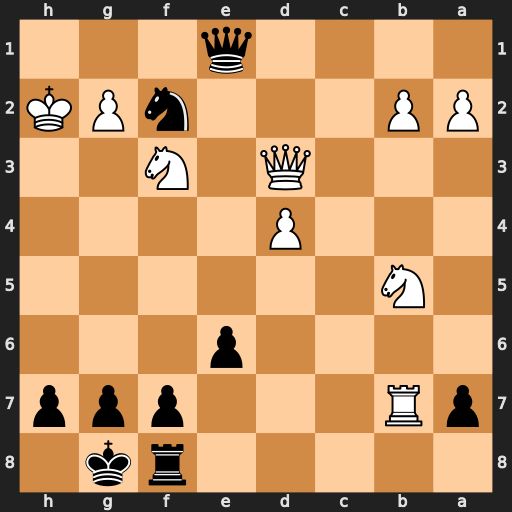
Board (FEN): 5rk1/pR3ppp/4p3/1N6/3P4/3Q1N2/PP3nPK/4q3
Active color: b
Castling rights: -
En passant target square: -
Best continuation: Qh1+ Kg3 Nxd3